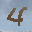
Label: 4